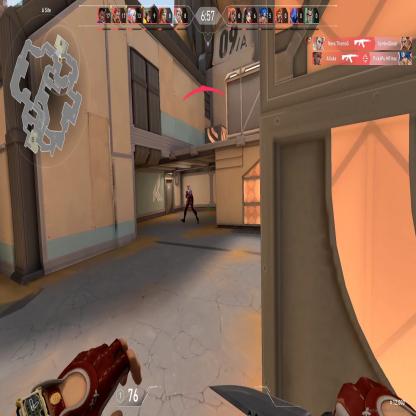
Label: enemy